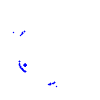
Particle: proton